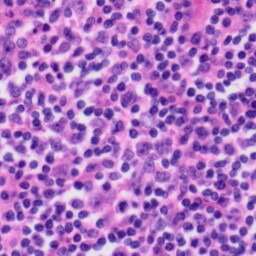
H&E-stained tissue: Tonsil